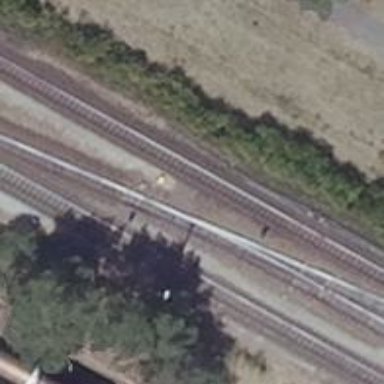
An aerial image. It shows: Rail yard with electrified contact lines for the railway.